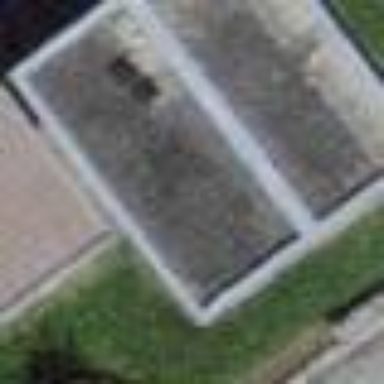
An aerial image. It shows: Garage.